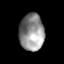
Tissue: prostate
Cell type: T cells
Senescence score: 0.3018
Nuclear area (px): 894
Mean DAPI intensity: 143.224